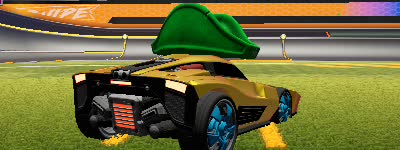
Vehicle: breakout